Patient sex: M
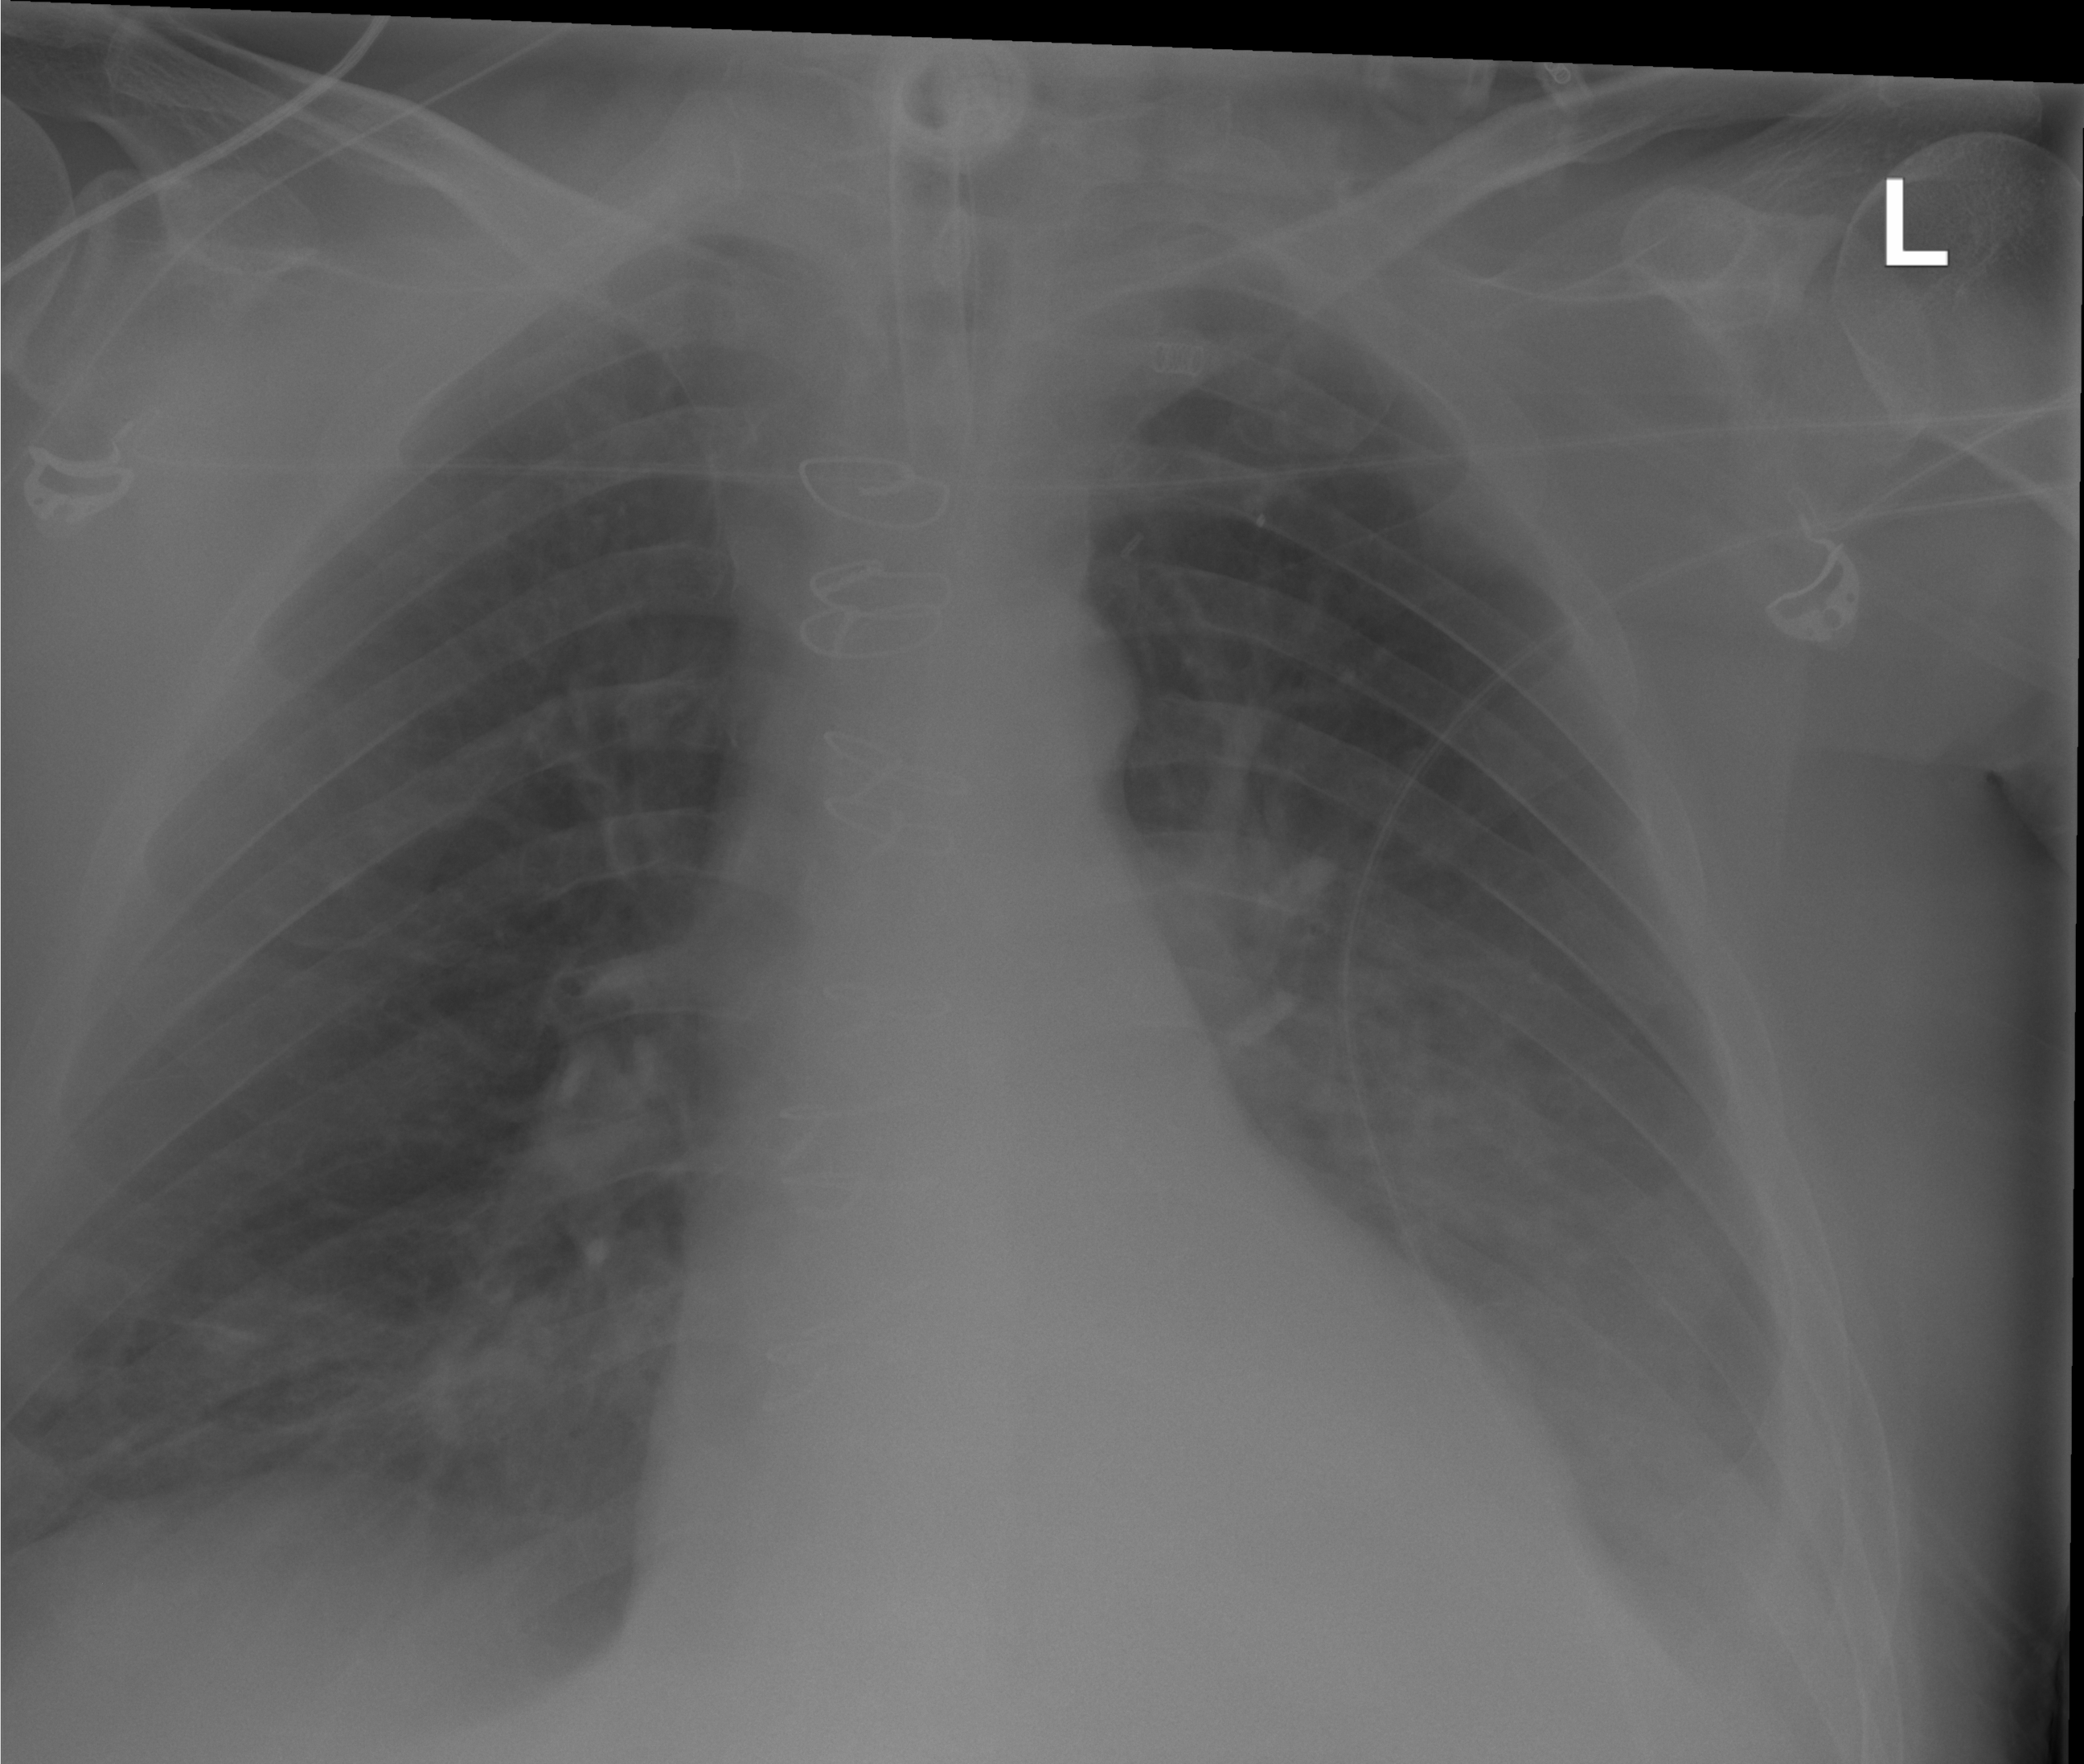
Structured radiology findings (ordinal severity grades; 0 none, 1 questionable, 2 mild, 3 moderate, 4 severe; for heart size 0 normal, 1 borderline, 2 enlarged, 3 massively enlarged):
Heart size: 2
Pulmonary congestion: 0
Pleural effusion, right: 0
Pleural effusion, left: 2
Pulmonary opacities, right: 0
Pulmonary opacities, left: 0
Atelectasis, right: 0
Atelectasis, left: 2